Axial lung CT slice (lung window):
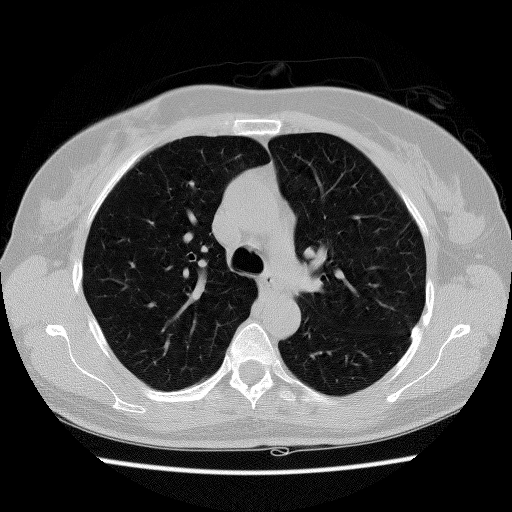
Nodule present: no